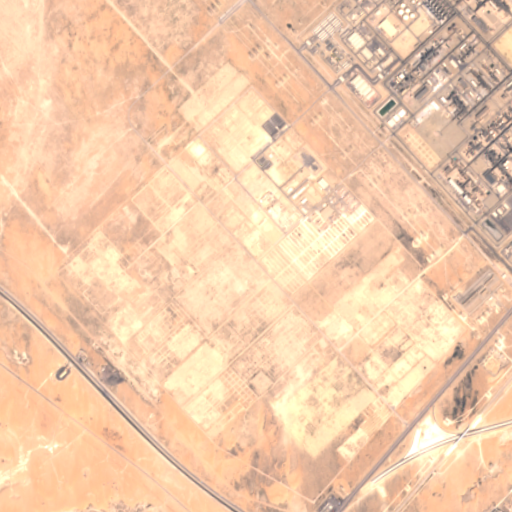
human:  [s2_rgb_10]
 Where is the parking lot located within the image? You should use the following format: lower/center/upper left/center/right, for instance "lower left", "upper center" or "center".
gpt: The parking lot is located in the upper center of the image.
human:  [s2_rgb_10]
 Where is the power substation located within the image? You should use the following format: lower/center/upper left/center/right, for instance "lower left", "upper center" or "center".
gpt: The power substation is located in the center right of the image.
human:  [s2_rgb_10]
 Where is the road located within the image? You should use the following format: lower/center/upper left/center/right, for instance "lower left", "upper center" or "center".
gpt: There is no road in the image.